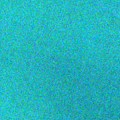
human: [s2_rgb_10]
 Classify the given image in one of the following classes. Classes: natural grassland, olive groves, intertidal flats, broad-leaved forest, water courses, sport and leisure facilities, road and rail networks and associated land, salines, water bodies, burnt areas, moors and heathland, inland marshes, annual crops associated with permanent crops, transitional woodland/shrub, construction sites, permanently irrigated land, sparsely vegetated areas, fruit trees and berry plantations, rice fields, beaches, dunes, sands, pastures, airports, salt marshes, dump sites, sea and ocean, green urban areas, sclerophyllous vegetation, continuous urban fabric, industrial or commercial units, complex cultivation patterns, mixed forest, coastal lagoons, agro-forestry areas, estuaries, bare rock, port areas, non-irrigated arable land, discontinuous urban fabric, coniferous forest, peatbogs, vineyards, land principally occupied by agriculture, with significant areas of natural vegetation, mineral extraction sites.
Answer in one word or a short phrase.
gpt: sea and ocean